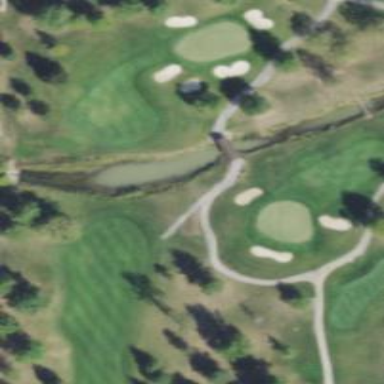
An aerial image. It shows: Path used for both walking and golf.